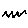
Label: zigzag